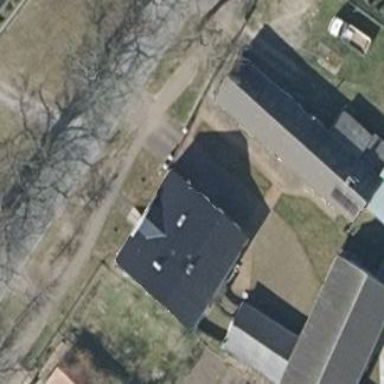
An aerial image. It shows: House with flat black roof.